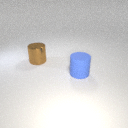
large blue rubber cylinder to the right of large brown metal cylinder